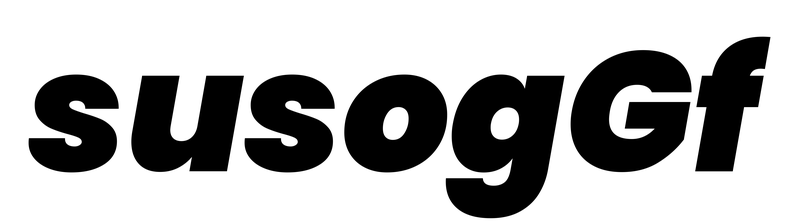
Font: Poppins-BlackItalic